Question: I'm building a CKEditor 3.x plug-in that allows certain sections of HTML to be conditionally displayed by a separate viewer application that is tied in to our back-end systems. My CKEditor plug-in will be used to define these conditions, but I'm getting stuck on how to dynamically add UI elements to the plug-in dialog.

After I select the 'AND' option in the last select UI element (see the screenshot), I want to dynamically add another 3 select UI elements, similiar to the first 3 select's.
I've trawled through this forum and the plug-in tutorials and I haven't been able to figure it out. All the examples I looked at only have static dialog definitions. Any help with this would be appreciated.
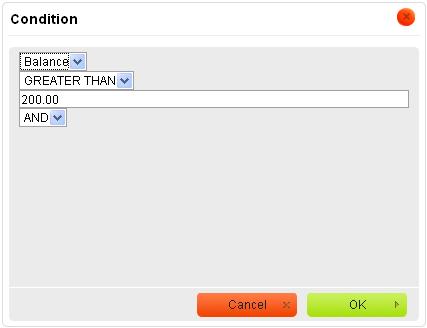
Answer: As Denis Volovik mentioned, this can be achieved using an Iframe with an external page. This is exactly what I did a while ago to resolve my issue. Apologies for only posting it now, but here is some skeleton code of how I accomplished this:
'''
function iframeDialog(editor) {
return {
title : 'someTitle',
minWidth : 820,
minHeight : 100,
maxHeight: 200,
contents :
[
{
id : 'someTab',
label : '',
expand : true,
elements :
[
{
id : 'myIframe',
type : 'iframe',
src : 'my_dialog_contents.html',
width : '100%',
height : 200,
onContentLoad : function() {
//...
var iframe = document.getElementById(this._.frameId);
iframeWindow = iframe.contentWindow;
// can now call methods in the iframe window
}
}
]
}
],
onShow : function() {
// check if should display dialog, do dialog.hide if not
},
onOk : function()
{
var myIframe = this.getContentElement('someTab', 'myIframe');
var iframeWindow = document.getElementById(myIframe.domId).contentWindow;
var iframeDocument = iframeWindow.document;
// can now interrogate values in the iframe, call javascript methods
// can also call editor methods, e.g. editor.focus(), editor.getSelection(),
}
};
}
CKEDITOR.dialog.add( 'mydialog', function( editor )
{
return iframeDialog(iframeDialog);
} );
'''